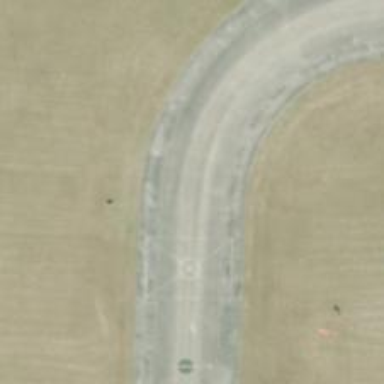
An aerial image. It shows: Image of taxiway at airport.